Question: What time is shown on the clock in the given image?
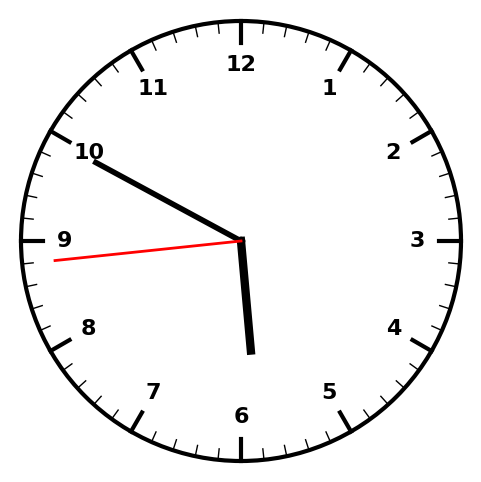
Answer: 05:49:44